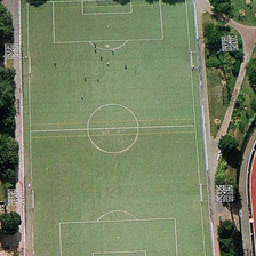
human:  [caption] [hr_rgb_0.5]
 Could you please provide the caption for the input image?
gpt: the soccer field is next to a runway .

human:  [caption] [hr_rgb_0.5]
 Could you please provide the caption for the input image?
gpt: There is a soccer field near a red truck between some trees and lawns.

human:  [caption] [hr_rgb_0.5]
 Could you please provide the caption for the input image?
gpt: players are playing soccer game on this playground next to a track .

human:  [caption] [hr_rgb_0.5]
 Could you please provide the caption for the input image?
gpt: the footballground is next to the red track .

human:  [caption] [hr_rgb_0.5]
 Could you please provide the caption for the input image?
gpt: There is a football field near the red track between some trees and lawns.